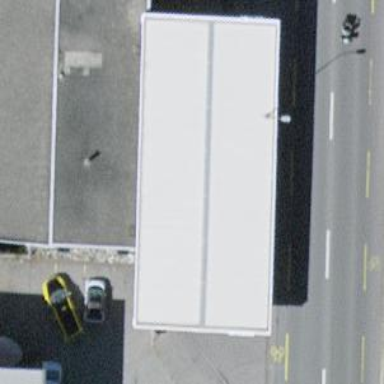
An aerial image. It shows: Convenience shop.